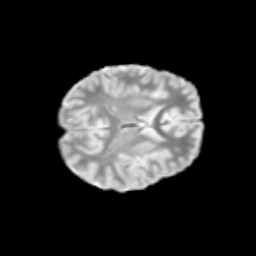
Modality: T2w
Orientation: axial
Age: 9
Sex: male
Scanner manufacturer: siemens
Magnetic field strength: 3 T
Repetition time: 3.8 s
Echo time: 0.07 s